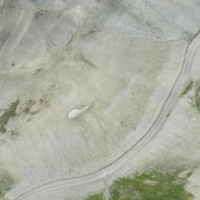
EUNIS habitat code: 48
Species observed at this site:
Montifringilla nivalis